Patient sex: F
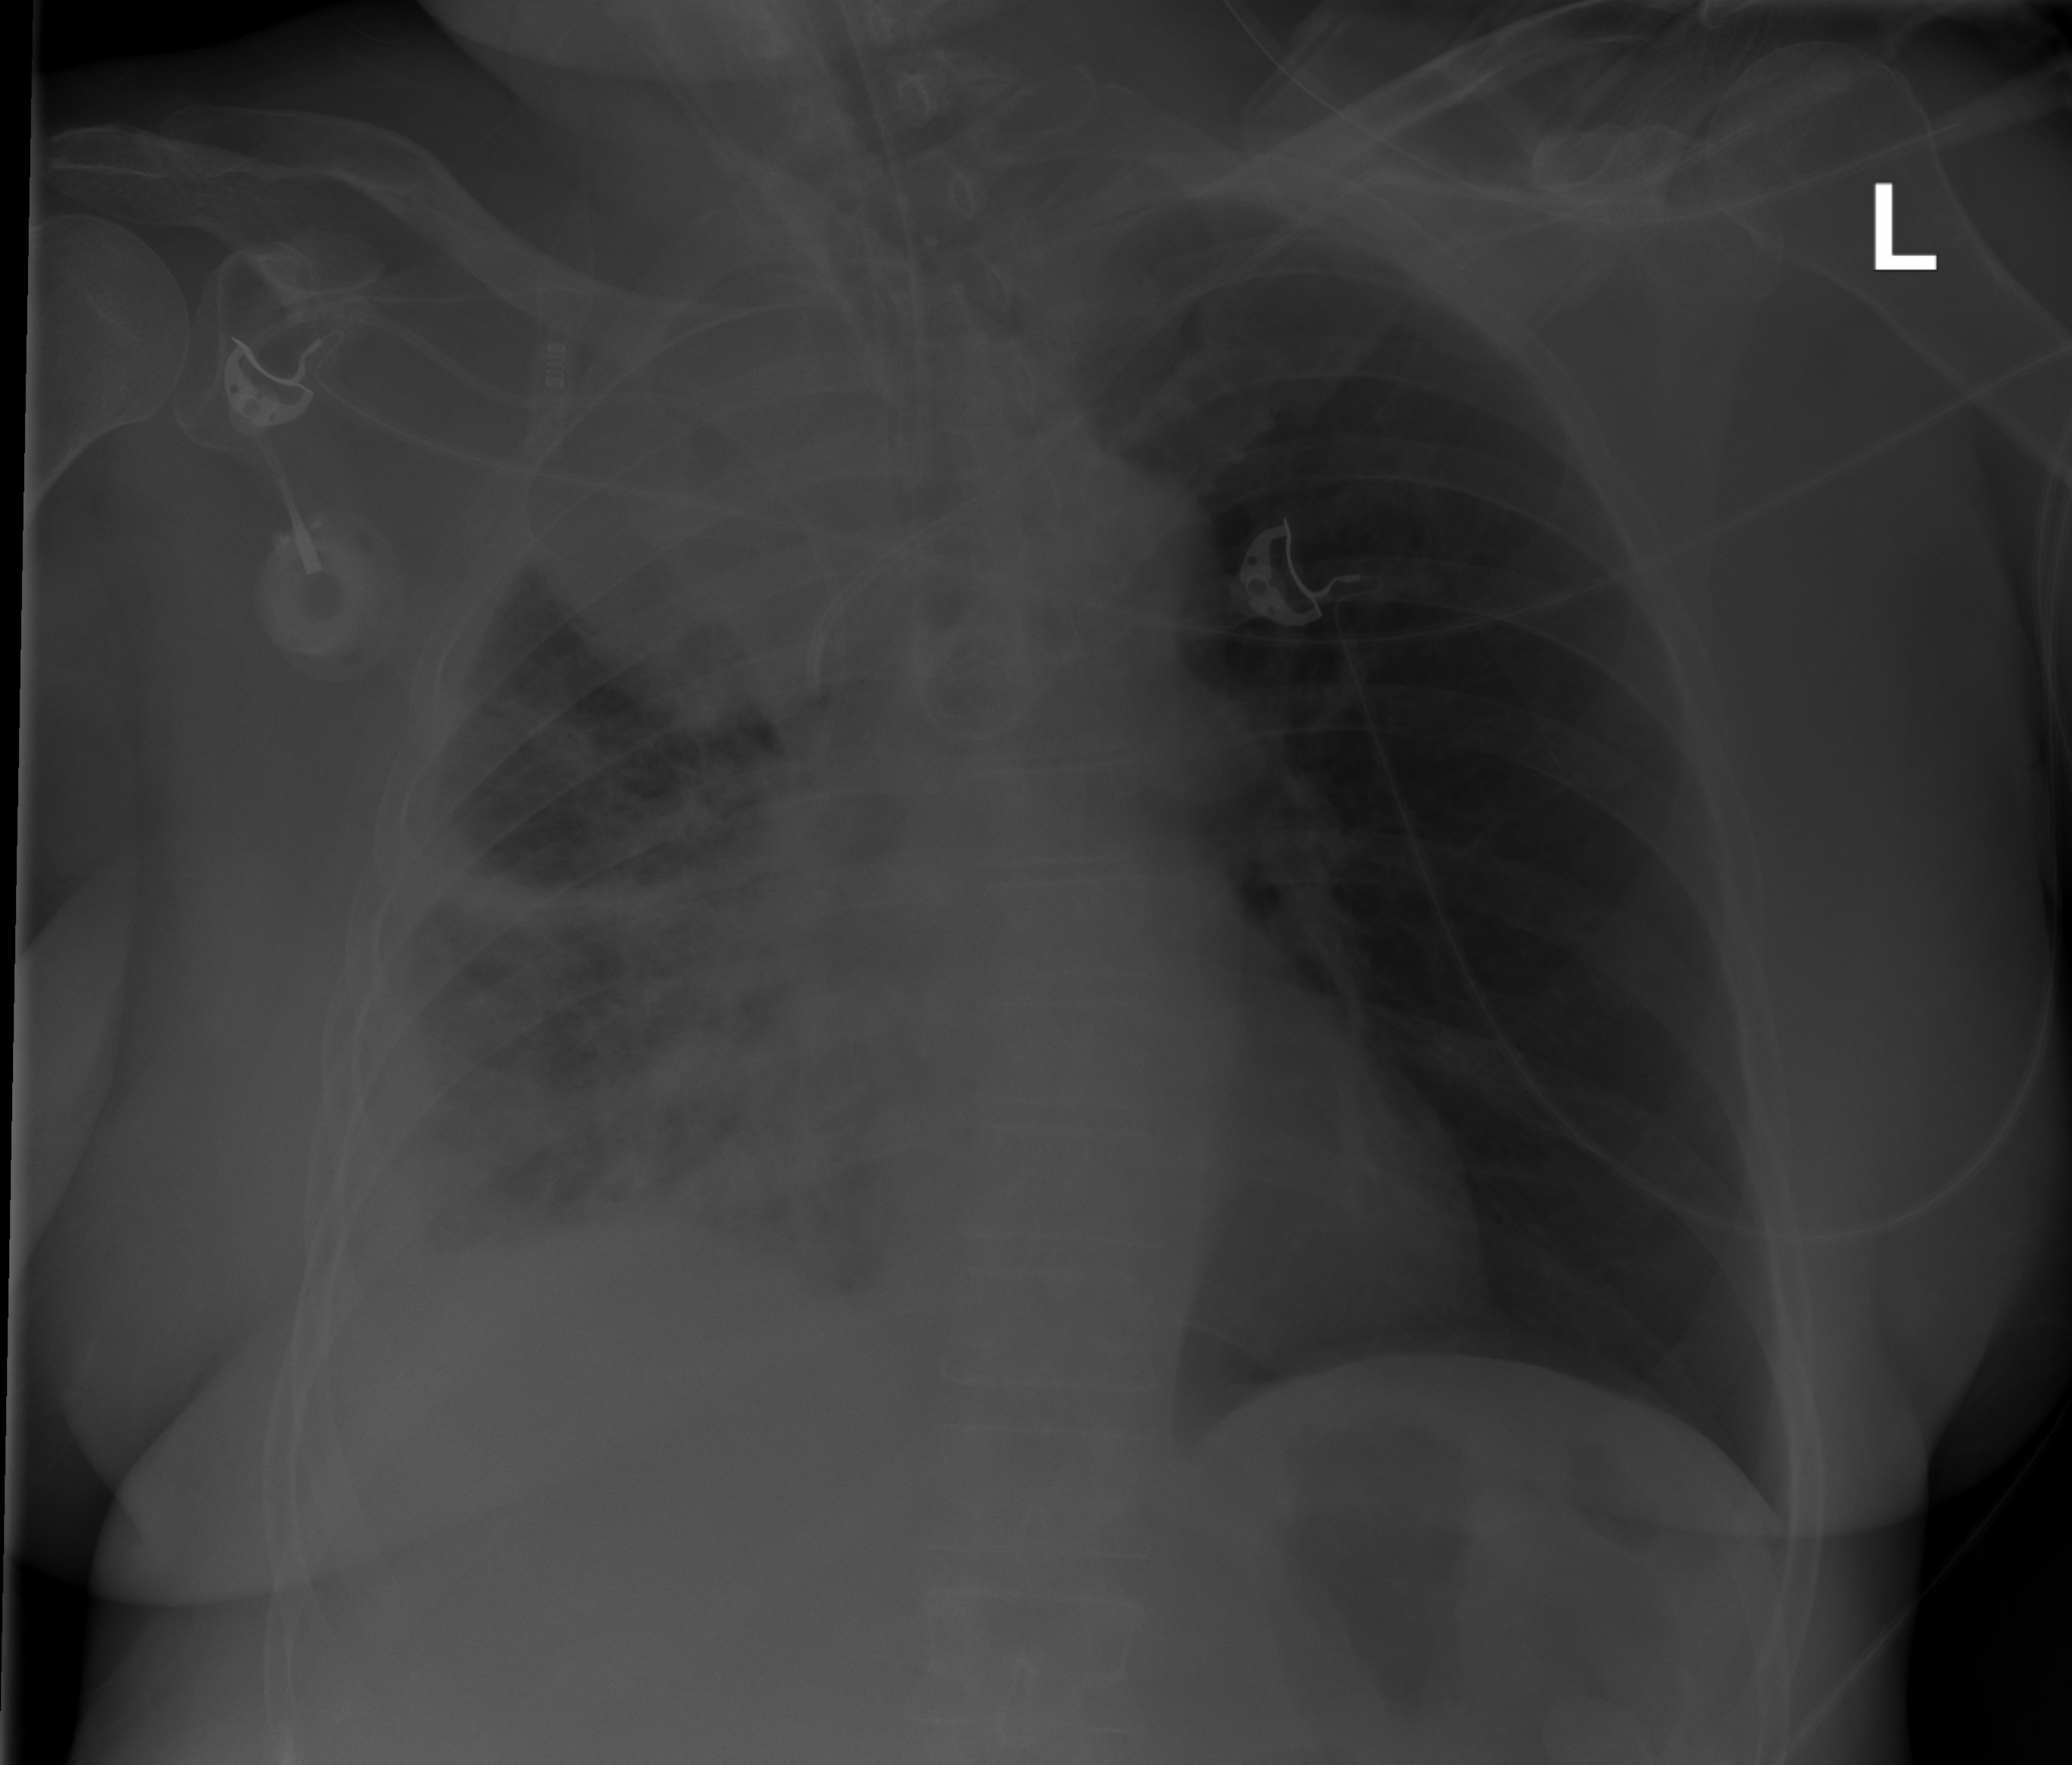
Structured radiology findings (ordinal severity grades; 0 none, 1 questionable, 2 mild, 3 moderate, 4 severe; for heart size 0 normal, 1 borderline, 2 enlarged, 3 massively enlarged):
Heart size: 0
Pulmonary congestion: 0
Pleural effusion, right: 3
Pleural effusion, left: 0
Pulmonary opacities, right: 4
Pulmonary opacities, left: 0
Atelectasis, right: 3
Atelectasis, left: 0